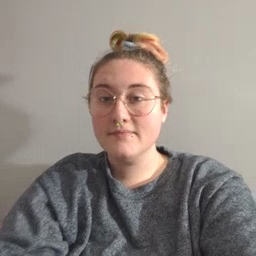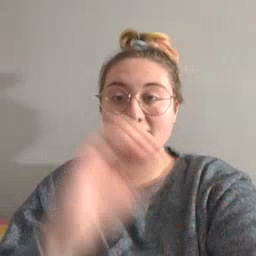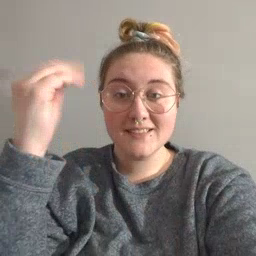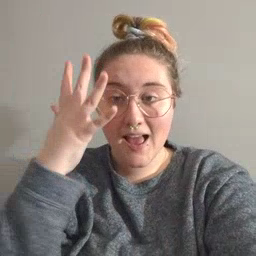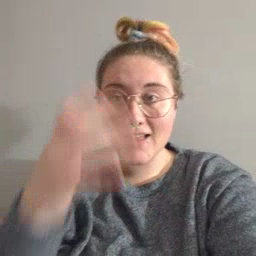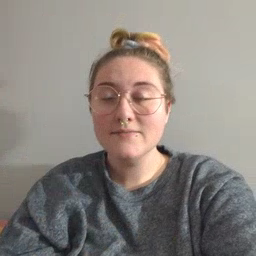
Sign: sun